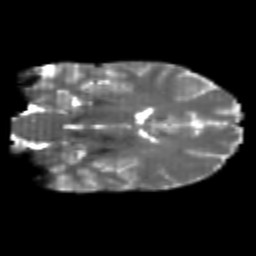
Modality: T2w
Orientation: coronal
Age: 22
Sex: female
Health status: healthy
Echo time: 0.074 s